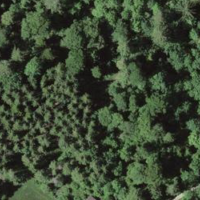
EUNIS habitat code: 44
Species observed at this site:
Cardamine heptaphylla